Question:
- - -
- - - -
I've tried the installation 4 times, it's very painful as it takes about 45 minutes per box download on my ADSL connection.
Can anyone please advise?
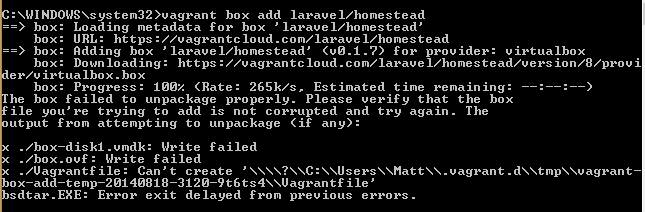
Answer: This question was answered on reddit <URL> but I'll add it here too in case others stumble across this question.
This set of errors will usually be experienced when you run out of disk space on the drive Vagrant uses to store it's boxes and temporary download files. This location defaults to under the users home directory ('C:\Users\Matt\.vagrant.d' in the questions case)
Vagrant lets you specify a number of <URL> including the location of this 'VAGRANT_HOME' directory.
You can change it by running the following in a command prompt:
> REG ADD HKCU\Environment /v VAGRANT_HOME /t REG_SZ /d "E:\Vagrant\vagrant.d"
where 'E:\Vagrant\vagrant.d' is the desired location.
Alternatively you can add the environment variable yourself:
- - - -
Changes to environment variables should take effect instantly but you may need to restart cmd.exe instance you are using